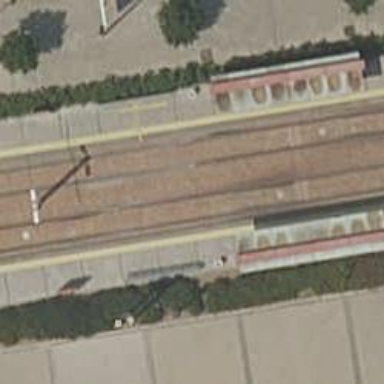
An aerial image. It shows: Stop for light rail public transport at railway station.